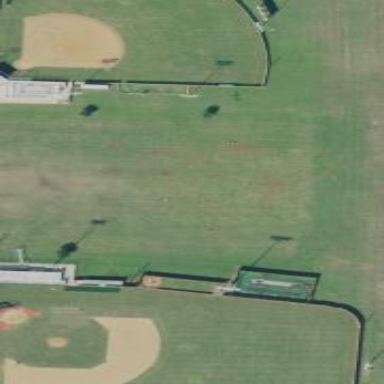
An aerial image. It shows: American football pitch.